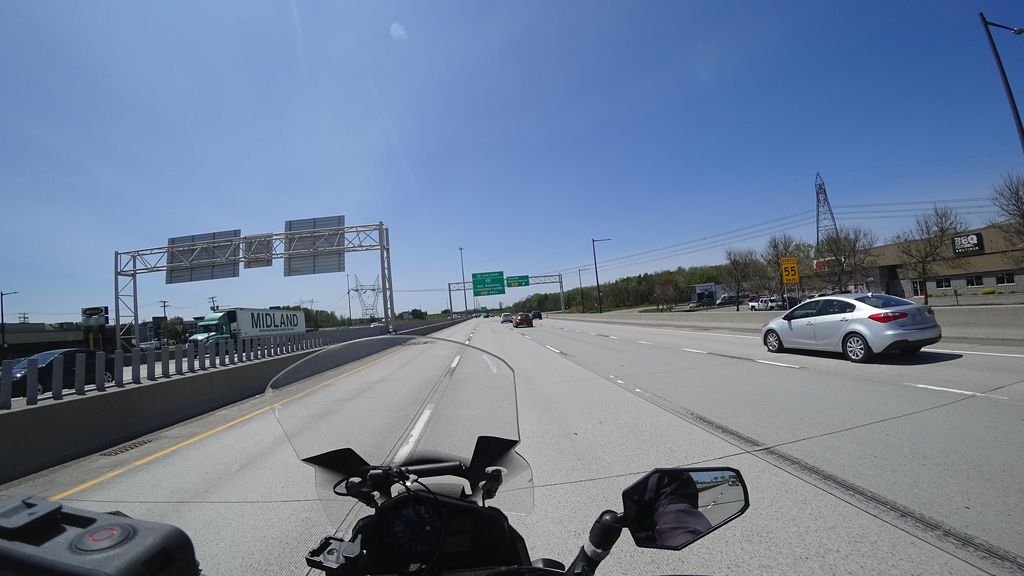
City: quebec_city